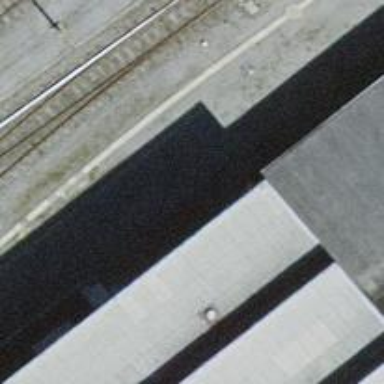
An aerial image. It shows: Railway switch.